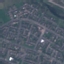
Land use / land cover: Residential